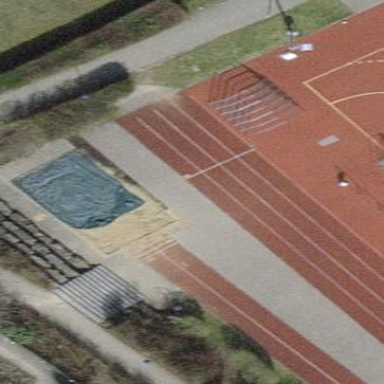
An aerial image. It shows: Sand pit designated for the long jump sport.